Question: I am attempting to use a remote service to populate an autocomplete field that I have in rails. It is supposed to query and return available employees by last name
I have an action in my controller called employeeAutocomplete which gathers data from an outside database:
'''
class ServicesController < ApplicationController
def employeeAutocomplete
@banner = employeeSearch(params[:term])
respond_to do |format|
format.json { render :json => @banner.to_json }
end
end
'''
In my routes.rb I have a placeholder route:
'''
match '/banner/cheese' => 'services#employeeAutocomplete'
'''
I can successfully browse to <URL> and receive an array such as the following with employee data:
'''
[ {"LAST_NAME": "MacDougal", "FIRST_NAME": "Elaine", "TITLE": "Internet Technician"}, {"LAST_NAME": "MacCallum", "FIRST_NAME": "Harvey", "TITLE": "Systems Architect"} ]
'''
However, this does not work with the autocomplete field. Here's the javascript for my view:
'''
$("#service_employeeLast").autocomplete({
source: "/banner/cheese.json"
});
'''
I receive an error in the firebug console:

I'm at wits end. I do not know what I'm doing wrong, I've tried two different autocomplete plugins and keep getting this same error jquery.js:8103
Help!
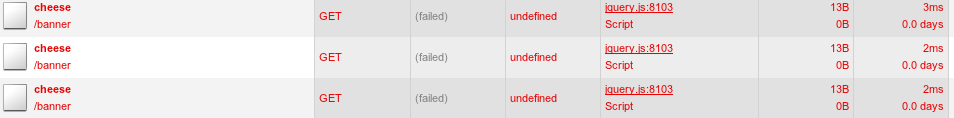
Answer: Believe it or not it was Google Chrome causing the issue. Apparently it dislikes localhost ajax calls. Here is the updated code working as intended:
services.js
'''
$(function() {
$( "#service_employeeLast" ).autocomplete({
source: "/banner/fetch",
minLength: 2,
});
});
'''
services_controller
'''
def employeeAutocomplete
@banner = employeeSearch(params[:term])
@banner_hash = []
@banner.each do |b|
@banner_hash << {
:title => b["POSITION_TITLE"],
:label => [b["FIRST_NAME"], b["LAST_NAME"]].join(" "),
:value => b["LAST_NAME"],
}
end
render :json => @banner_hash
end
'''
The key here also that your return value hash has a label and value key/value pair